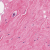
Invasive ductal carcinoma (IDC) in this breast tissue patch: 0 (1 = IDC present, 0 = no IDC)